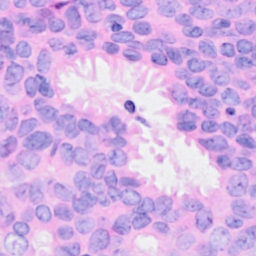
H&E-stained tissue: Breast